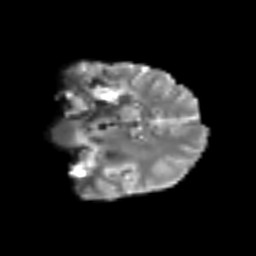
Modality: T2w
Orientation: coronal
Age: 40
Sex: female
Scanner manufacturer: siemens
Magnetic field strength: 3 T
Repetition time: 6.1 s
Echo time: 0.101 s